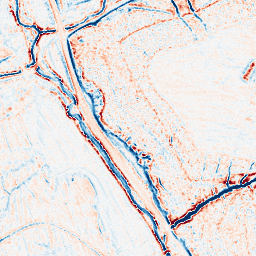
Category: edge_preserving
Decomposition family: bilateral
Decomposition parameters: d: 9
sigma_color: 75
sigma_space: 75
Upsampling method: regularized
Upsampling parameters: scale: 4
lambda_reg: 0.01
Upsampling scale: 4